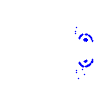
Particle: proton